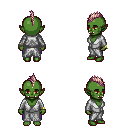
a pixel art fantasy rpg character, female body template, orc, green skin, white robe, magenta pants, white blonde mohawk hairstyle, bracelets, four views (front, back, left, right), 2x2 character sprite sheet, small pixel art, hard edges, no anti-aliasing